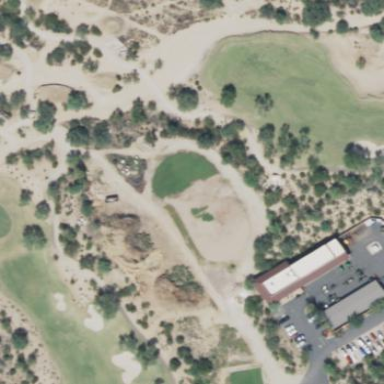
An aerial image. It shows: Green golf area with grass land use.